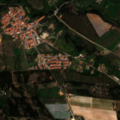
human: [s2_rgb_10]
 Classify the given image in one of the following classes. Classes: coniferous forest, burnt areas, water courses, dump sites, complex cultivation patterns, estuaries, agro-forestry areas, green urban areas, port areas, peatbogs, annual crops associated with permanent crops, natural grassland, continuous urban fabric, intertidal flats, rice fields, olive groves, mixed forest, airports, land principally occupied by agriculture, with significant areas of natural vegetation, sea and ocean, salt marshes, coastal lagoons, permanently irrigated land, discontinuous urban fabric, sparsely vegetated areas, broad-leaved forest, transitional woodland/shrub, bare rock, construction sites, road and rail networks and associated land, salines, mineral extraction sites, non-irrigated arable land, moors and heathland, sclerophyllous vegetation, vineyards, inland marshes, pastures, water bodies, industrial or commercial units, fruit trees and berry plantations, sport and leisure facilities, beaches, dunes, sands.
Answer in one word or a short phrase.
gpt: discontinuous urban fabric, permanently irrigated land, land principally occupied by agriculture, with significant areas of natural vegetation, sclerophyllous vegetation